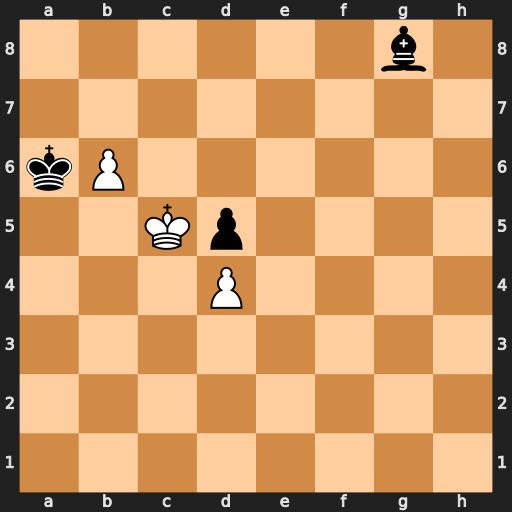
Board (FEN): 6b1/8/kP6/2Kp4/3P4/8/8/8
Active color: w
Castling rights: -
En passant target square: -
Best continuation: Kc6 Be6 b7 Bd7+ Kc7